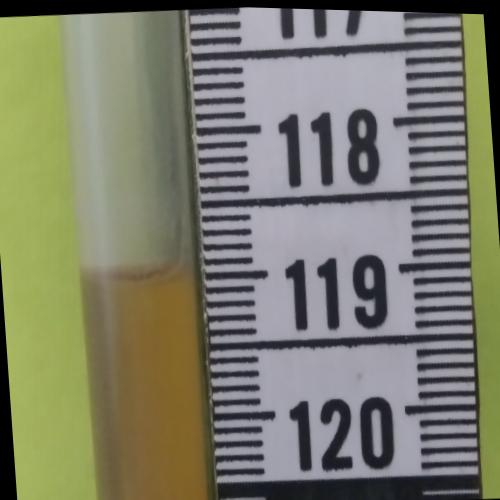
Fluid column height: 119.0 cm